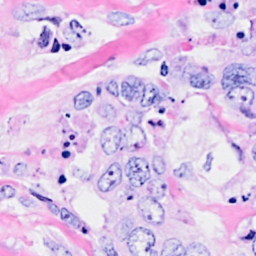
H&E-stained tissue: Breast